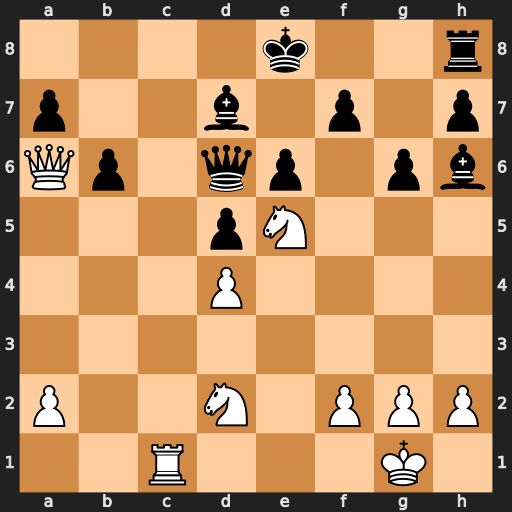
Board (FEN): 4k2r/p2b1p1p/Qp1qp1pb/3pN3/3P4/8/P2N1PPP/2R3K1
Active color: w
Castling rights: k
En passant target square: -
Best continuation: Nxd7 Bxd2 Rc8+